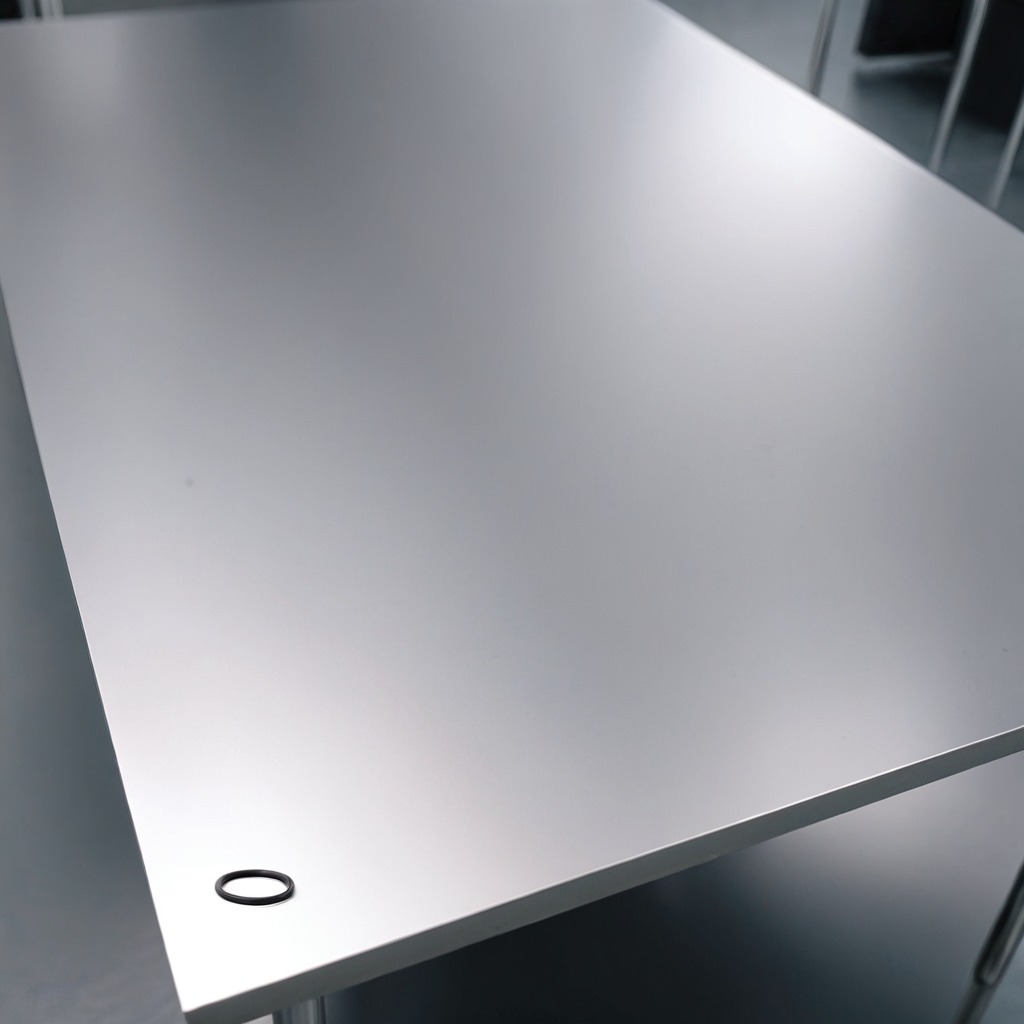
A rubber O-ring is lying on the stainless steel table in a high-end prototyping lab.